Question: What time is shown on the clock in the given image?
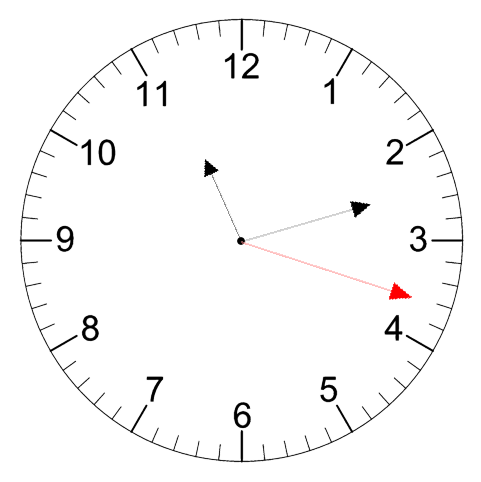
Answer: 11:12:18